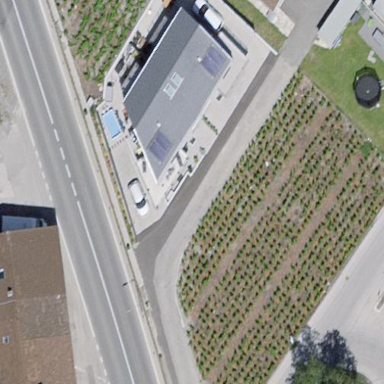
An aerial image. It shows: Vineyard.